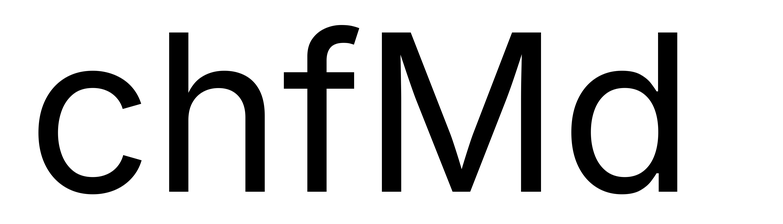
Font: Inter_Regular